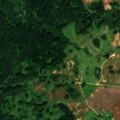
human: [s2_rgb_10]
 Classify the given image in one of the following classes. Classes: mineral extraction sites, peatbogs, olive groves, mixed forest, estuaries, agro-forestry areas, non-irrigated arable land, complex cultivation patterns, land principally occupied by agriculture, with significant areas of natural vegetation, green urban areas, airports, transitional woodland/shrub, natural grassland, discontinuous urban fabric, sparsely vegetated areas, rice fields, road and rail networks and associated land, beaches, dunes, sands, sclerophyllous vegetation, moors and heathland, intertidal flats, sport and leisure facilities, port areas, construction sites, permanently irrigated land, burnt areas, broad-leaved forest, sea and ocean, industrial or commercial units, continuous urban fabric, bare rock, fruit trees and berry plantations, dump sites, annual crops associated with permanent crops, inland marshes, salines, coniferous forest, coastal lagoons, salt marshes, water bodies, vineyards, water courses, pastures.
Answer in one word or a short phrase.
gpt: non-irrigated arable land, complex cultivation patterns, land principally occupied by agriculture, with significant areas of natural vegetation, coniferous forest, mixed forest, transitional woodland/shrub